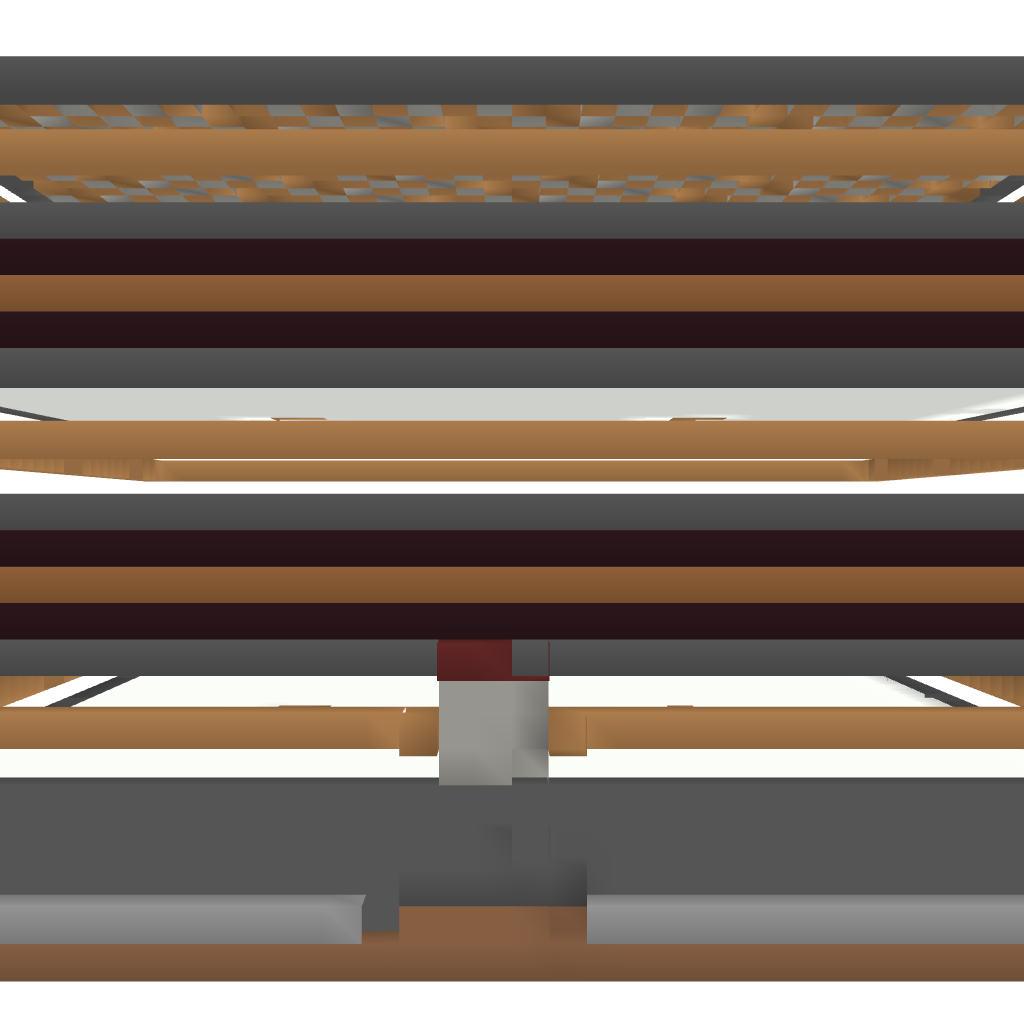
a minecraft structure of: Large Spleef Arena [5 Floors]